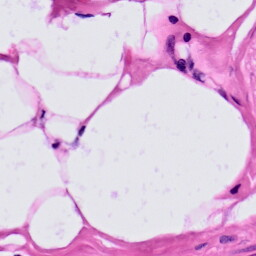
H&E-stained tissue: Prostate